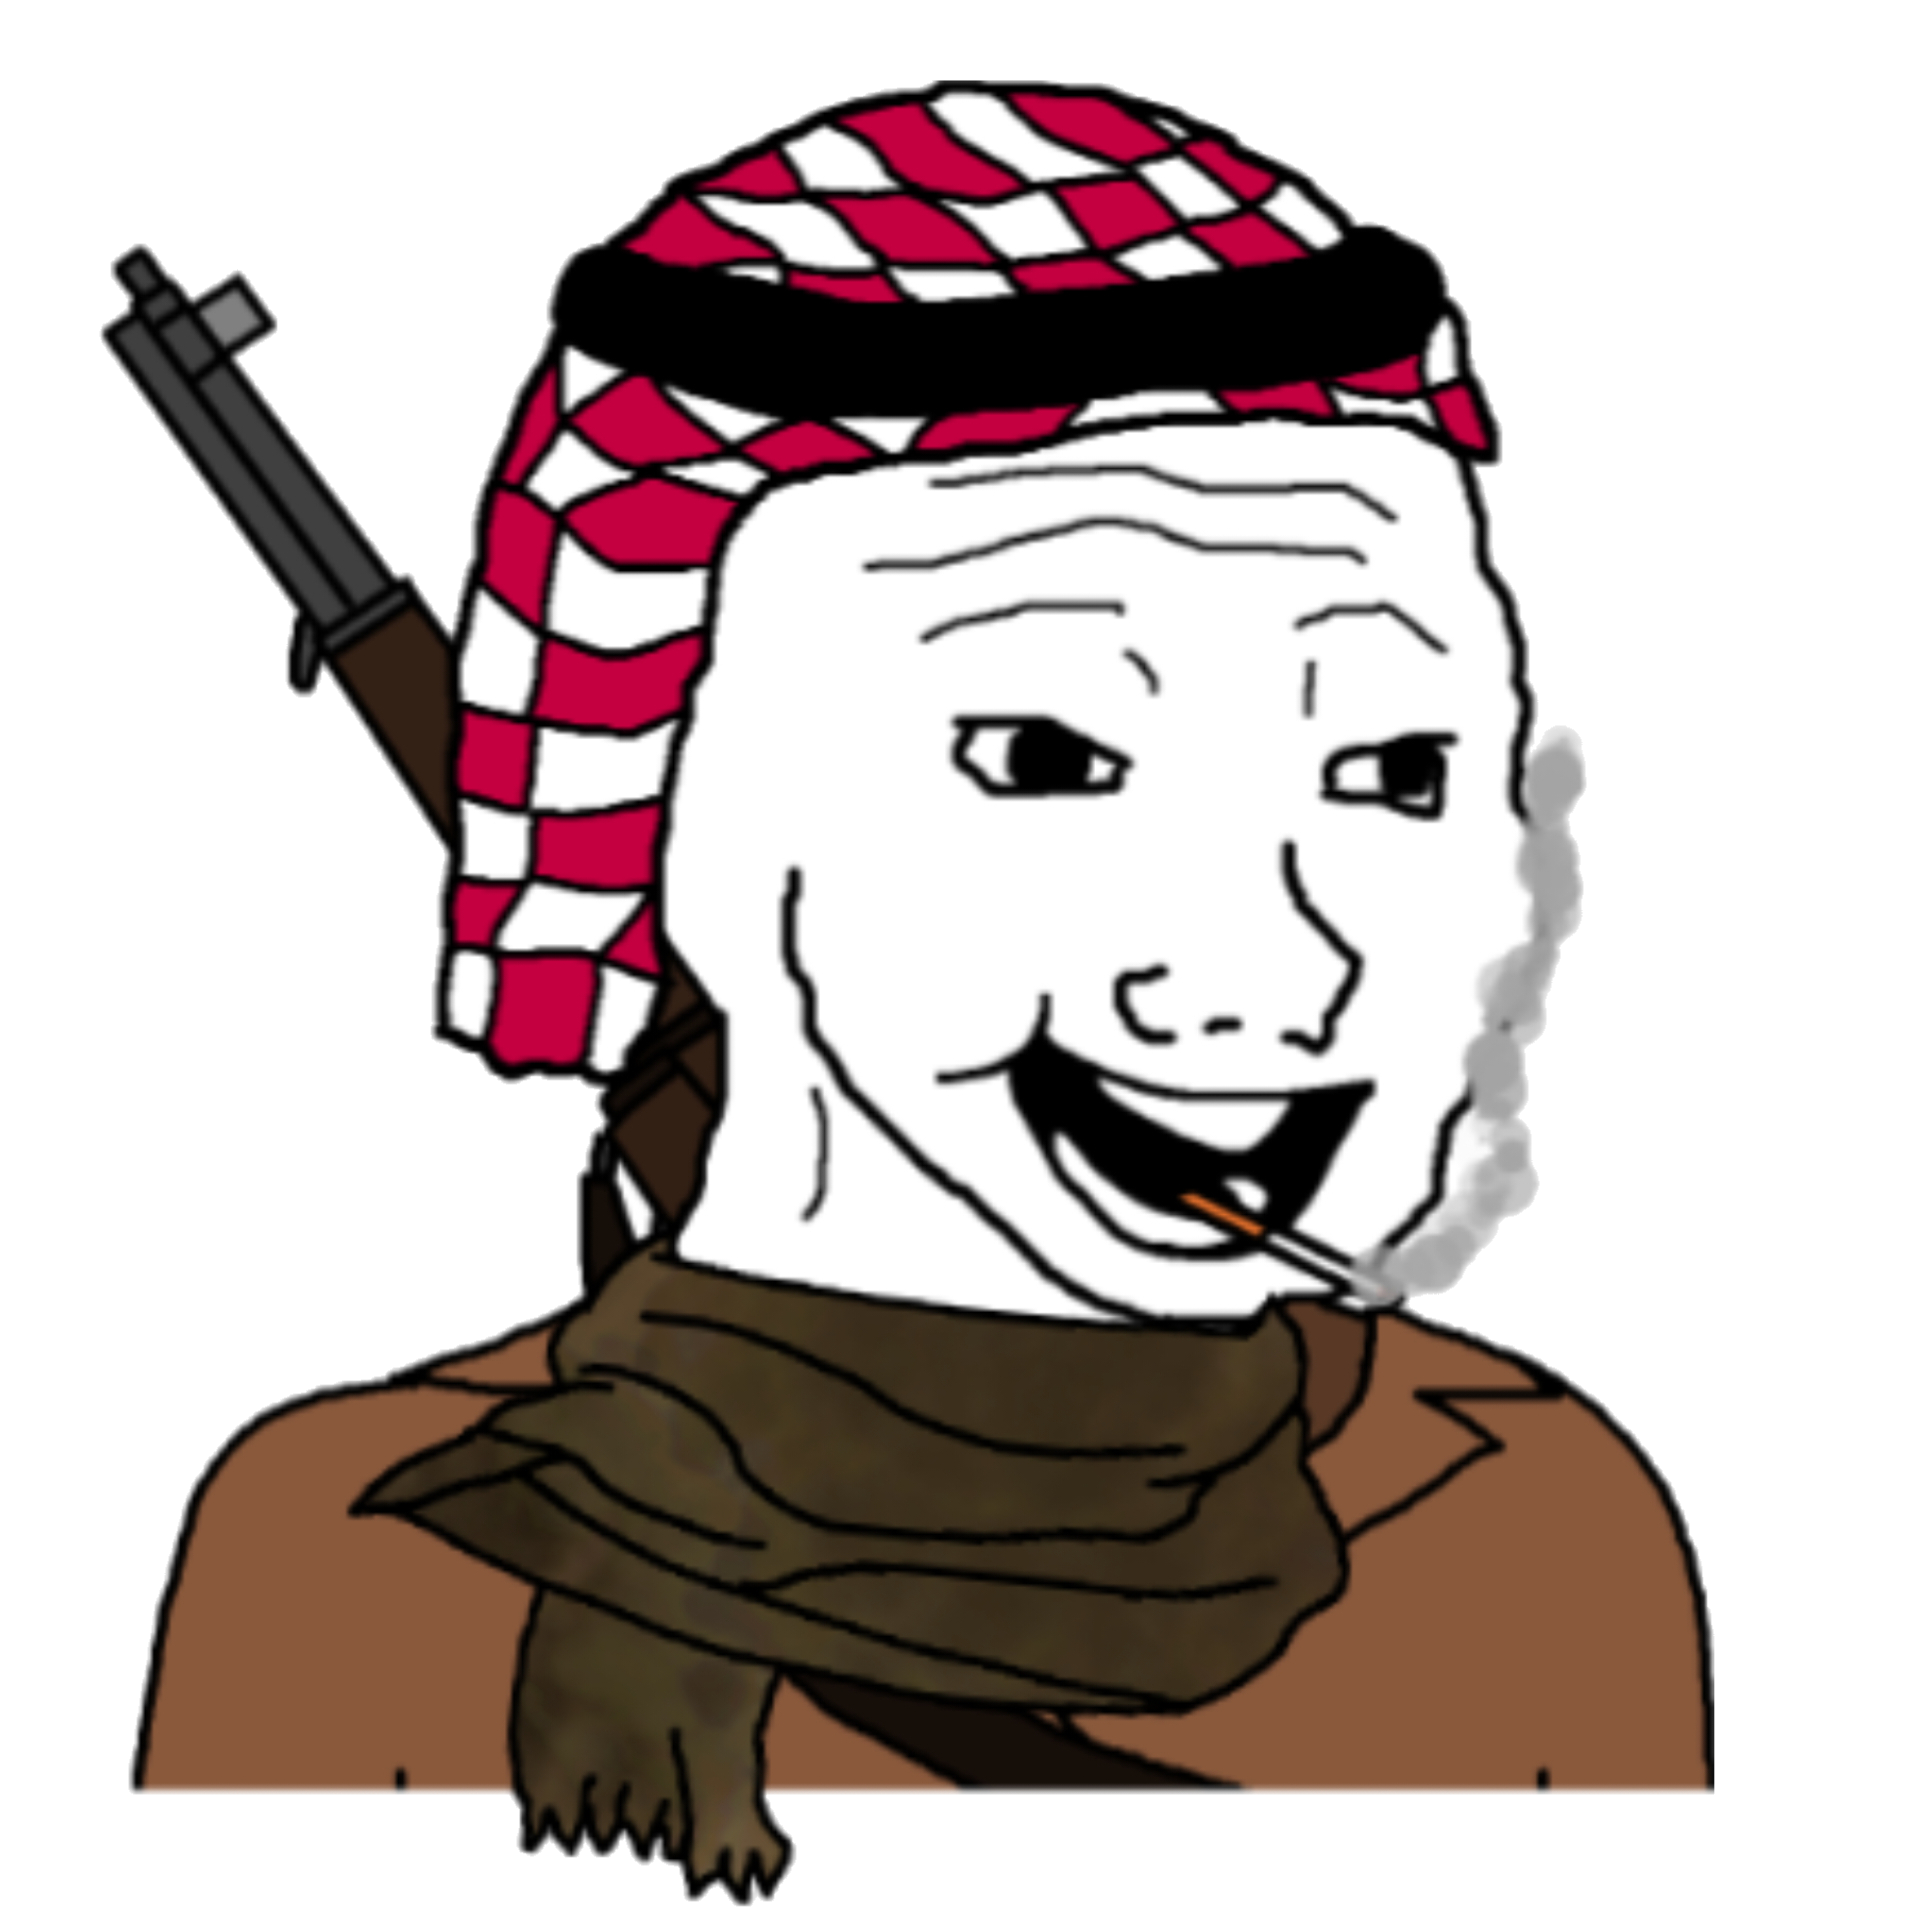
Label: 5_Bloomer